Question: I recently upgrade iPad to iOS 5.1.1. Organizer prompted "the Xcode can not find the software and image to the install this version."
"Could not support development."

The Xcode 4.2 supports up to SDK 5.0.
The Xcode 4.3.3 supports up to the SDK 5.1, but does not support SDK 5.1.1, Is that right?
So there is no way to test on 5.1.1 device, isn't it?
p.s.
I am working on Mac OS X 10.6.8 and Xcode 4.2. According to <URL>" to the corresponding folder.
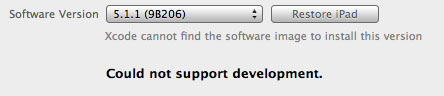
Answer: For testing on iOS 5.1 you need Mac OS 10.7 Lion and Xcode 4.3. iOS 5.1 support is only available with Xcode 4.3 so you cannot test on a 5.1 device using earlier versions.